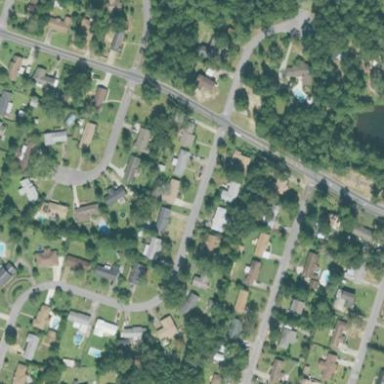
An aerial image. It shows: This residential area consists of single-family homes.